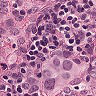
Metastatic tissue present: yes